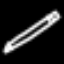
Label: pencil